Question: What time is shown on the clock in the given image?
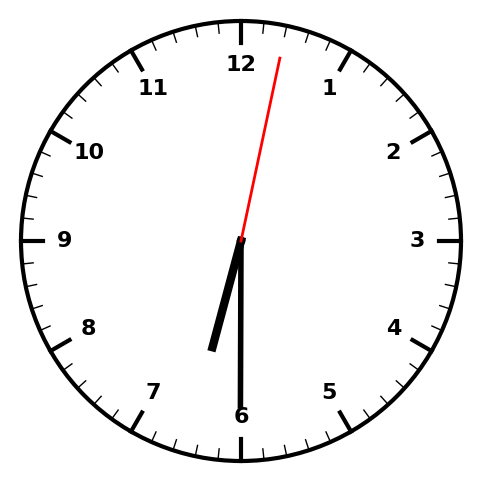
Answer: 06:30:02